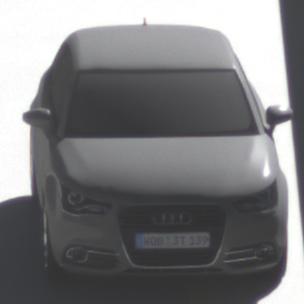
Make: Audi
Model: A1 Sportback 1.2 TFSI
Detailed model: A1 (8X) Sportback
Model produced from: 2012/03
Model produced until: 2014/11
Doors: 5
Color: gray
Road condition: dry road
Daytime: morning or afternoon
Contrast: high contrast